Lunar surface albedo tile
Center latitude: -16.605
Center longitude: -17.357
Resolution (meters per pixel, mean): 185.68
Tile area (km^2): 36021.63
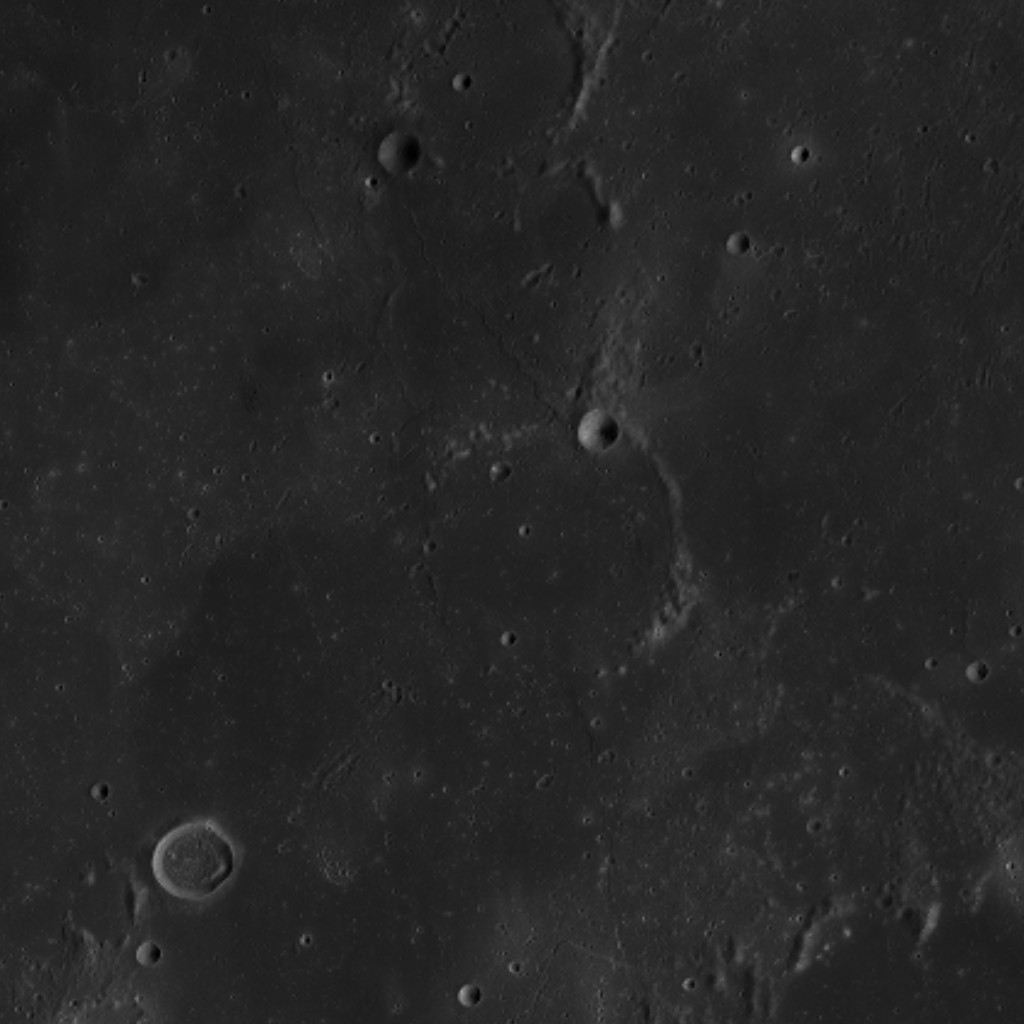